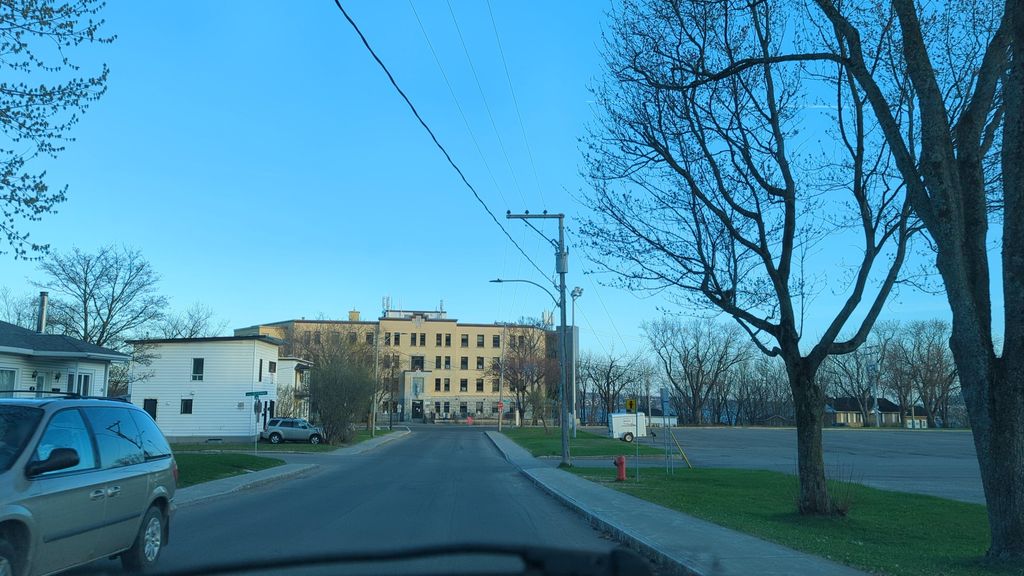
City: quebec_city